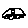
Label: car